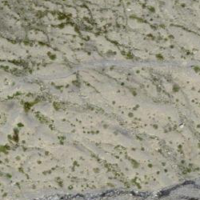
EUNIS habitat code: 48
Species observed at this site:
Saxifraga aizoides